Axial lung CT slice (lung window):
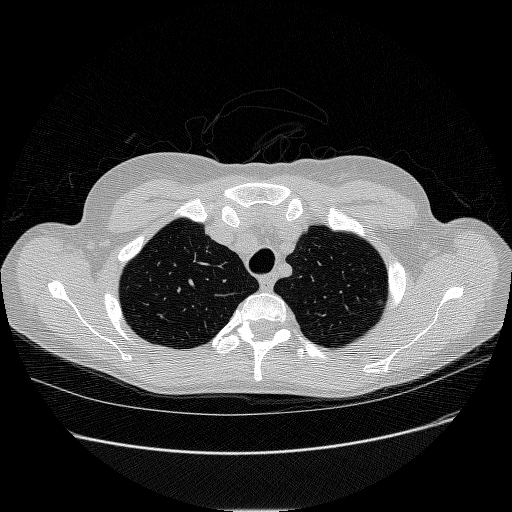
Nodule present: yes
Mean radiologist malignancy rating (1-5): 3